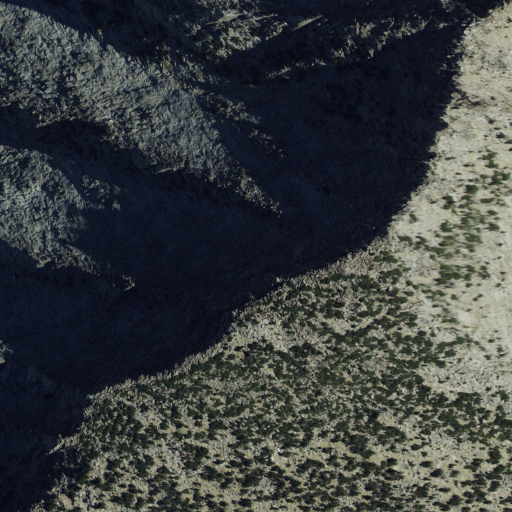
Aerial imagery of ridge(s) in California named Arrow Ridge containing shrub, barren land, grassland, and evergreen forest